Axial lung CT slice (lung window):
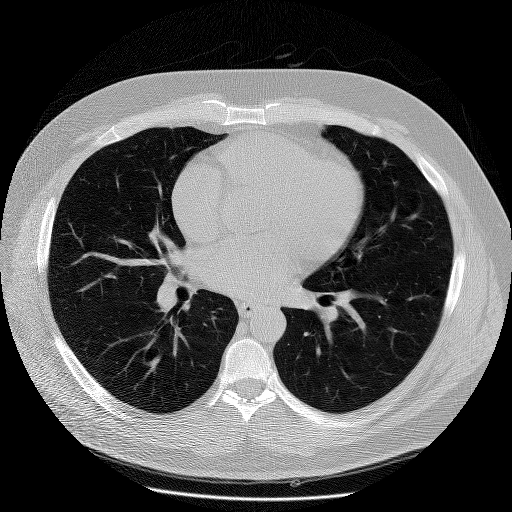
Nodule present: no